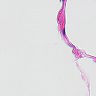
Metastatic tissue present: no